Межпланетный корабль в форме диска радиуса $r=4~м$ совершил мягкую посадку на Луну. Поверхность корабля покрыта черной (неотражающей) краской.
Можно ли обнаружить прилунение корабля с помощью самого большого в мире советского телескопа БТА с диаметром объектива $D=6~м$, если в фокальной плоскости установить фотопластинку и сфотографировать участок поверхности Луны, в котором находится предполагаемое место прилунения? Принять, что надежно различимая контрастность изображение на фотопластинке (т.е. минимальная относительная разница в освещенности светлых и темных частей изображения) составляет $k=0.05$.
Оцените, при каком размере букв, выложенных космонавтами на поверхности Луны, их можно прочесть при наблюдении с Земли с помощью телескопа БТА. Расстояние от Земли до Луны $L=4\cdot10^5~км$, фотографирование ведется в свете с длинной волны $\lambda = 0.6~мкм$.
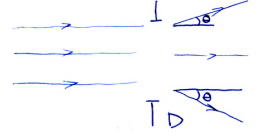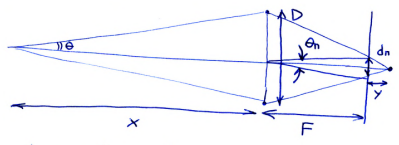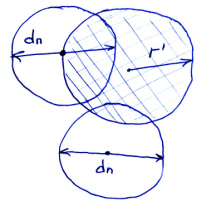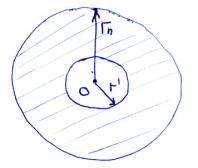
Можно ли обнаружить прилунение корабля с помощью самого большого в мире советского телескопа БТА с диаметром объектива $D=6~м$, если в фокальной плоскости установить фотопластинку и сфотографировать участок поверхности Луны, в котором находится предполагаемое место прилунения?
Решение: Рассмотрим точку на поверхности Луны. Коль скоро $\frac DL\ll1$, то от этой точки до телескопа доходит практически параллельный пучок лучей. В результате дифракции данный пучок будет расходиться под углом $\theta =\frac{\lambda}{D}$ к оси: ($\theta\ll1$).  Поэтому после прохождения линзы данный пучок уже не соберется в точке в фокальной плоскости. На экране в фокальной плоскости данный пучок лучей создает пятно.  $$\frac{1}{x}+\frac{1}{F+y}=\frac{1}{F} \quad \Rightarrow \quad \frac{1}{x}=\frac{1}{F}-\frac{1}{F+y}=\frac{y}{F^2} \\y \simeq 0\\x=\frac{D}{2 \theta} . \quad y=\frac{F^2}{x}=\frac{F^2 \cdot 2 \theta}{D} \\\frac{d_n}{D}=\frac{y}{F}=\frac{F \cdot 2 \theta}{D} \Rightarrow d_п=F \cdot 2 \theta .$$Угловой размер пятна приблизительно равен $\theta_п=\frac{d_п}{F}=2 \theta$. В первом приближении будем считать, что пятно засвечено равномерно.  Каждая точка «вносит вклад» в виде равномерно засвеченного пятна диаметра $d_п$ с центром в этой точке. Не вносят вклад только точки с центрами внутри круга радиуса $r'=\frac FL\cdot r$ — изображения диска-корабля без учета дифракции. Самая темная точка — центр диска.  Точка $O$ будет темнее далеких от нее точек на $$\varepsilon=\frac{\pi r_п^2-{ S_{штрих} }}{\pi r_п^2}=\left(\frac{r^{\prime}}{r_п}\right)^2=\left(\frac{r / L}{\lambda / D}\right)^2=\left(\frac{r D}{\lambda L}\right)^2 \approx 0.01.$$$E< k \Rightarrow $ телескоп не сможет отличить точку $O$ от других, более ярких точек.
Ответ: Нельзя обнаружить.

Оцените, при каком размере букв, выложенных космонавтами на поверхности Луны, их можно прочесть при наблюдении с Земли с помощью телескопа БТА.
Решение: Оценим размер букв.«Радиус» букв $r_Б$ должен удовлетворять неравенству $$\frac{\pi r_Б^2 F^2}{\pi r_п^2 L^2}=\frac{\pi\left(\frac{r_Б}{L} \cdot F\right)^2}{\pi r_п^2}>k,$$чтобы телескоп смог их различить.Получаем $$\left(\frac{r_Б D}{\lambda L}\right)^2>k \Rightarrow r_Б>\frac{\lambda L}{D} \sqrt{k} \approx 9~м.$$Размер букв должен превышать $2r_Б\approx 18~м.$
Ответ: Размер букв должен быть $\geq 18~м$.
Темы:
T, Оптика, Волновая оптика, Всероссийские, Интенсивность